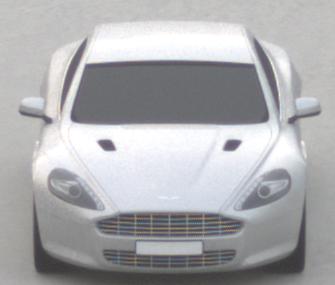
Make: Aston Martin
Model: Rapide
Detailed model: Rapide
Model produced from: 2010/03
Model produced until: 2013/07
Doors: 5
Color: white
Road condition: dry road
Daytime: sunrise or sunset
Contrast: low contrast